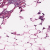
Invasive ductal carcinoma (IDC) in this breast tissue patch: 1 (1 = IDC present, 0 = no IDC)